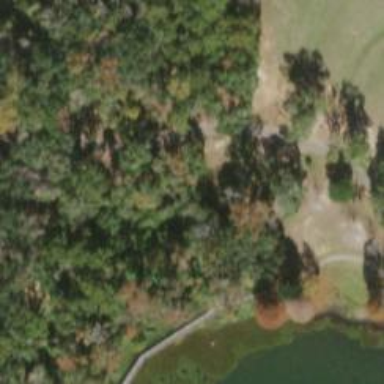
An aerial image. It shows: Disc golf tee.